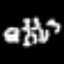
Label: squiggle